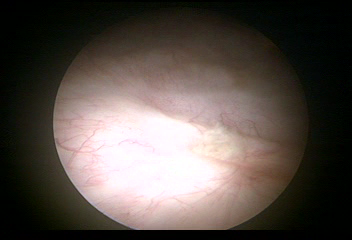
Modality: WLC
Class: Normal mucosa
Bladder cancer association: No